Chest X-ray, PA view. Patient: 31 years old, sex M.
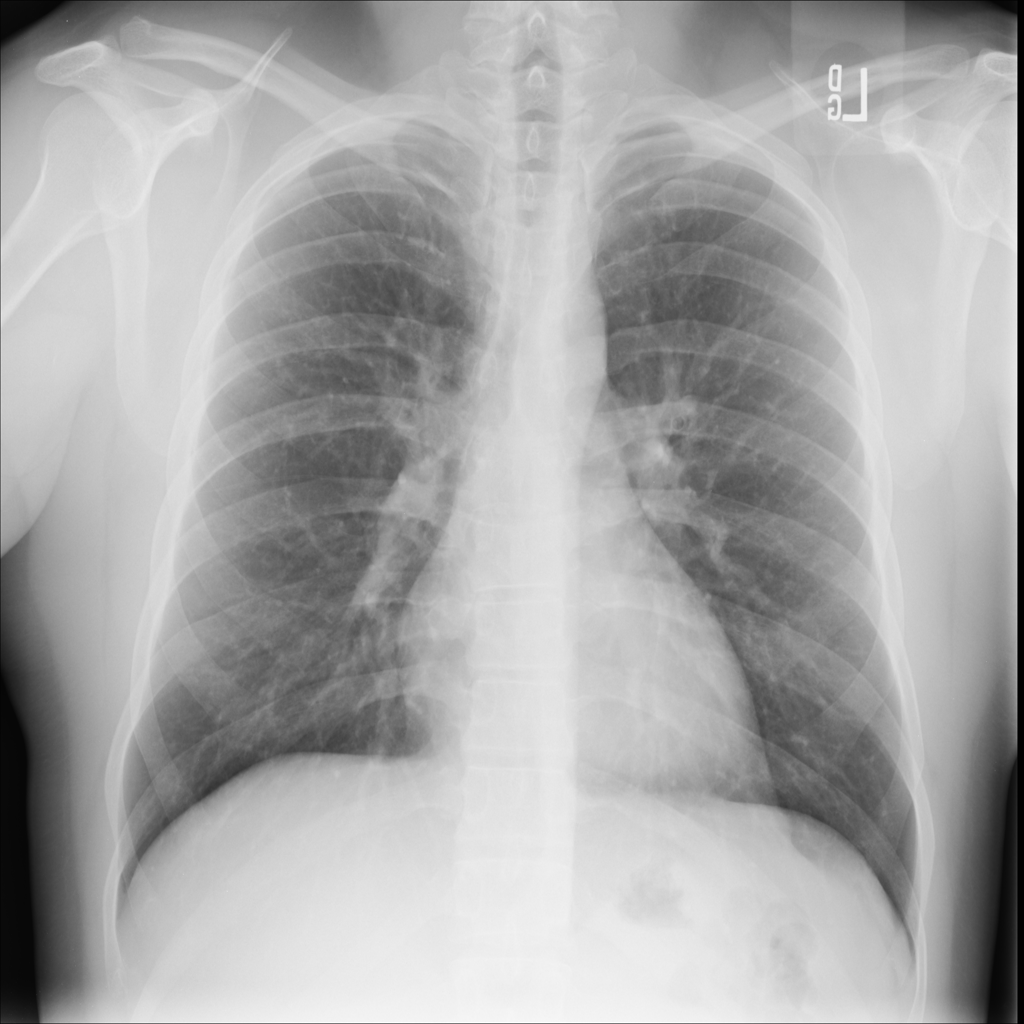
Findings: No Finding